Field crop: maize
Growth stage: 2
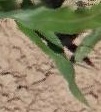
Species: maize